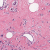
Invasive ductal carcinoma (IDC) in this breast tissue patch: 0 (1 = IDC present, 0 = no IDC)